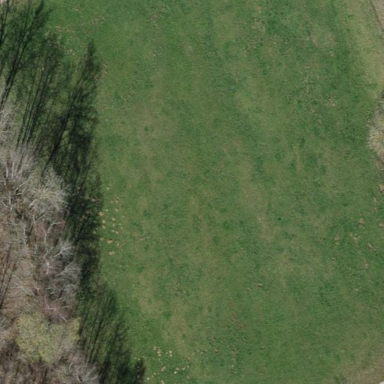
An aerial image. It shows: Beautiful meadow.